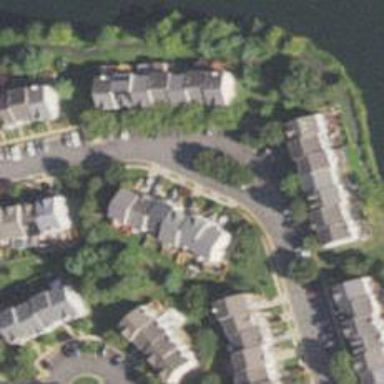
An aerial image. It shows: Residential area with grassy landcover.